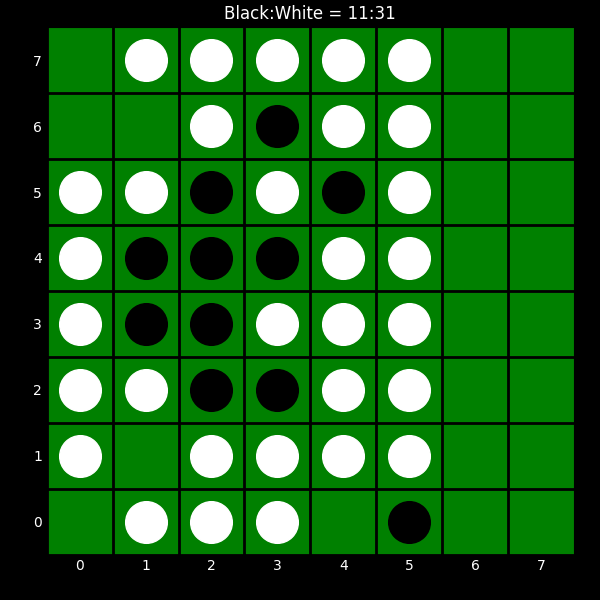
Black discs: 11
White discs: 31